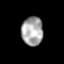
Tissue: skin
Cell type: Epithelial cells
Senescence score: 0.2721
Nuclear area (px): 611
Mean DAPI intensity: 165.663